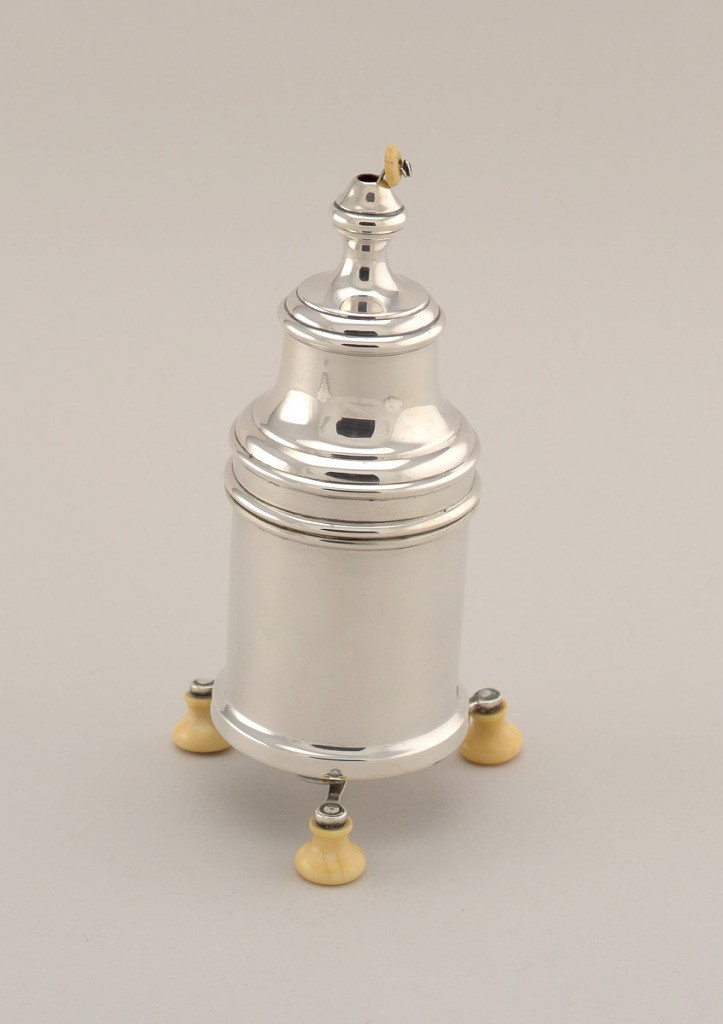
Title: Pepper Mill
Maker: Gorham Manufacturing Company, Providence, Rhode Island, USA, founded 1818
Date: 1874
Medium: silver, ivory, metal
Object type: pepper mill
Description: Cylindrical body with high, concave neck, open on top.  Opening covered by ivory button fastened to wire which goes through the opening.  Pivoting on center axis on bottom three radiating feet ending in ivory knobs. Pivoting cover for opening through which pepper corns are put in.